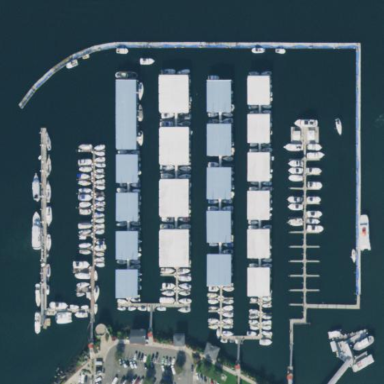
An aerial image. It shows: Marina on leisure land.